Question: I have generated some data in Python using matplotlib.hist2d. An example of the data is seen below.
As you can see this data has some contours in it found by tracing the same color throughout the plot. I see a gamma distribution centered around 0.015. I would like to take this data and gather these contours so I can see a line trace through each color level. I tried playing around with the contour function as here
'''
counts, xedges, yedges, Image = hist2d(x, y, bins=bins, norm=LogNorm(), range=[[0, 1], [0, 400]])
contour(counts)
'''
but that didn't seem to produce anything.
Does anyone know the best way to get these contours? Ideally I'd like to take these contours and fit a function (like a gamma function) to them and then get the function parameters.
Thanks
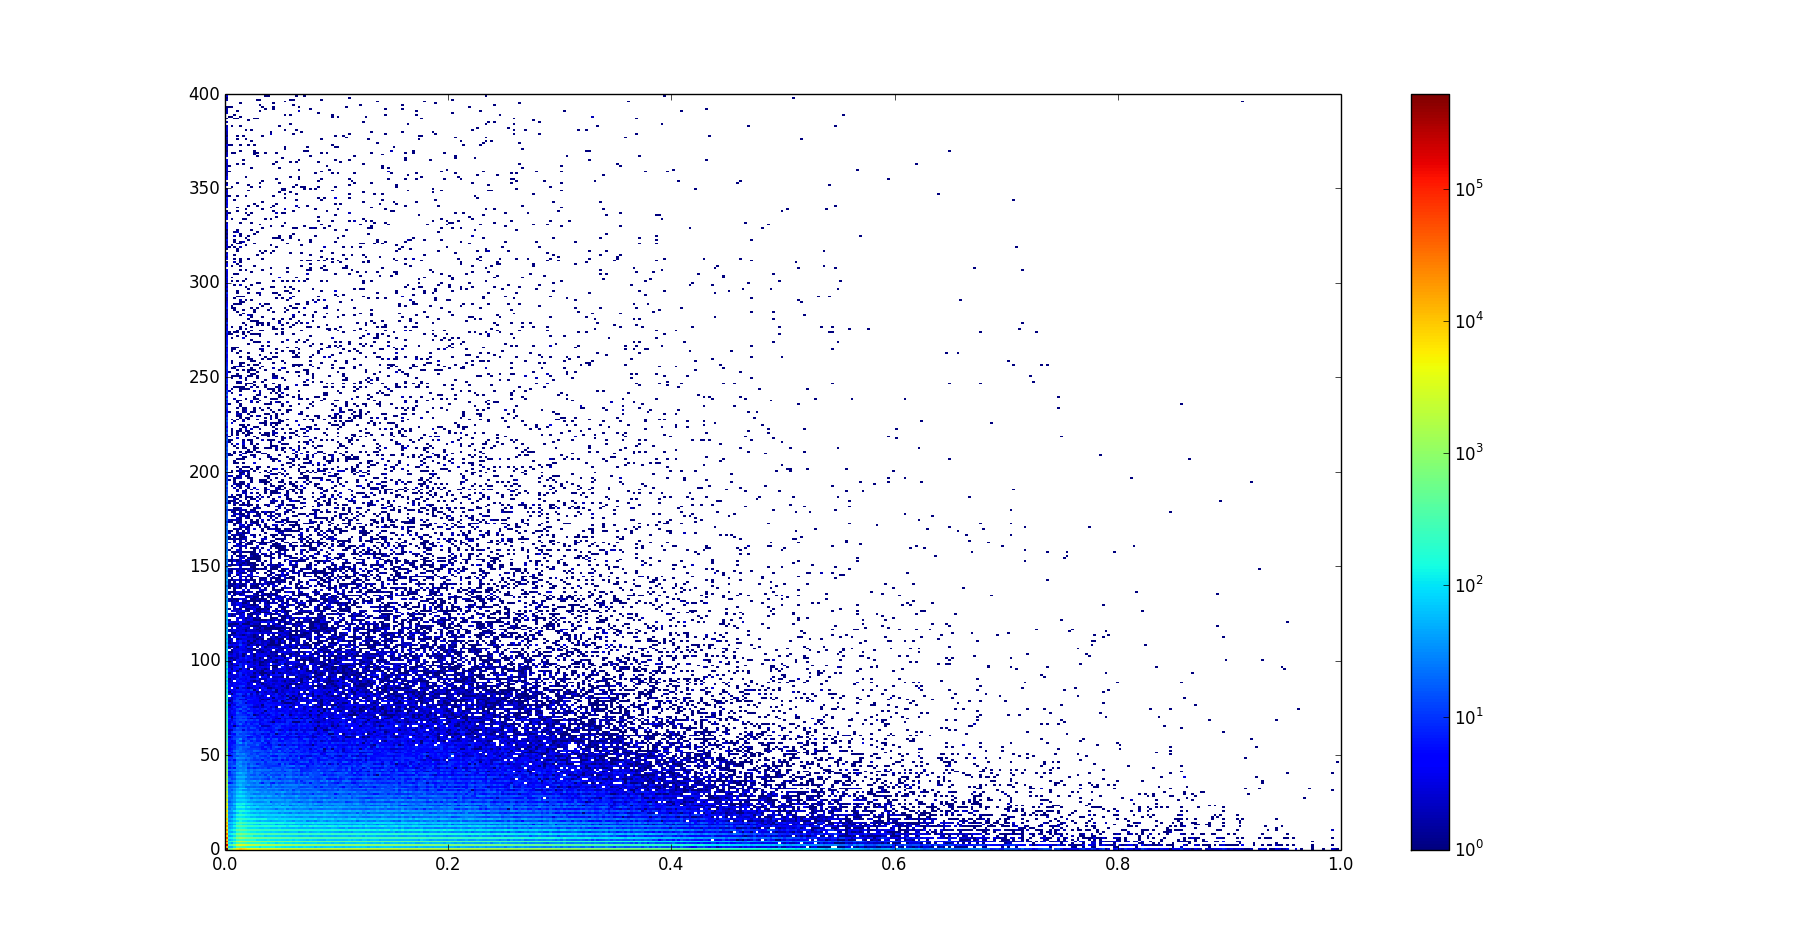
Answer: So the problem is that the image created by 'hist2d' is plotted in data coordinates, but the contours you are trying to create are in pixel coordinates. The simple way around this is to specify the 'extent' of the contours (i.e. rescale/reposition them in the x and y axes).
For example:
'''
from matplotlib.colors import LogNorm
from matplotlib.pyplot import *
x = np.random.normal(5,10,100000)
y = np.random.normal(5,10,100000)
counts,ybins,xbins,image = hist2d(x,y,bins=100,norm=LogNorm())
contour(counts,extent=[xbins.min(),xbins.max(),ybins.min(),ybins.max()],linewidths=3)
'''
Will produce: